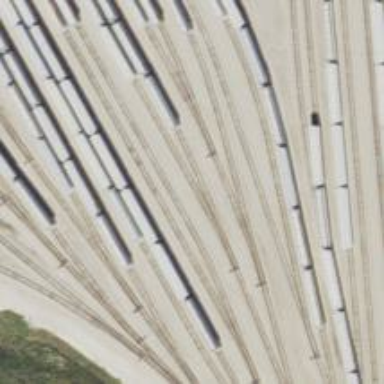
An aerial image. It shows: Rail spur service.